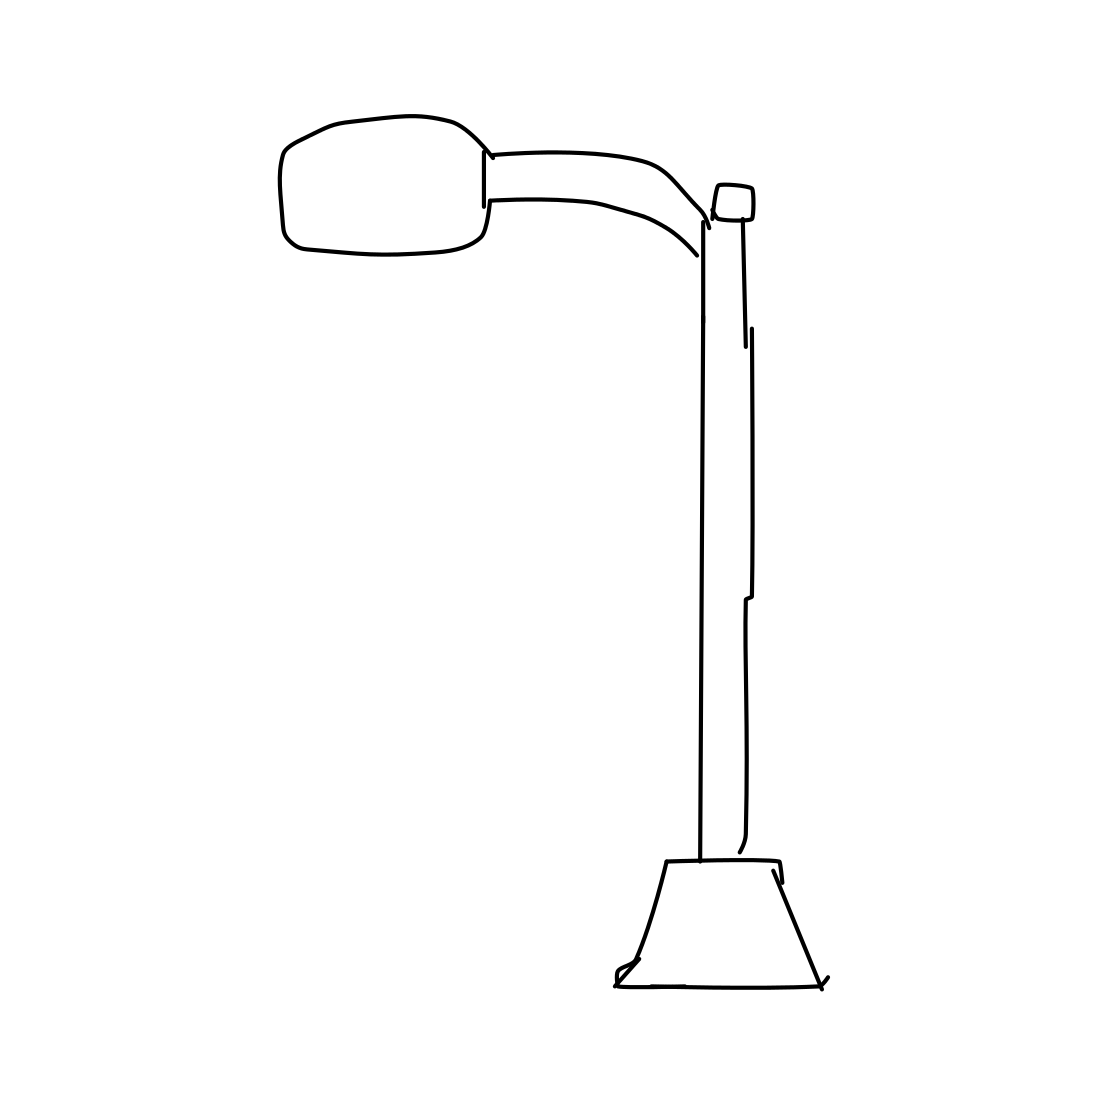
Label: streetlight